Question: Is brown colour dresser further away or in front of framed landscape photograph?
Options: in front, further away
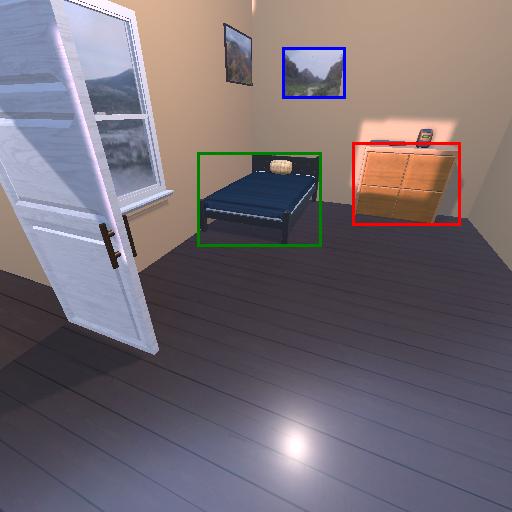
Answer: in front